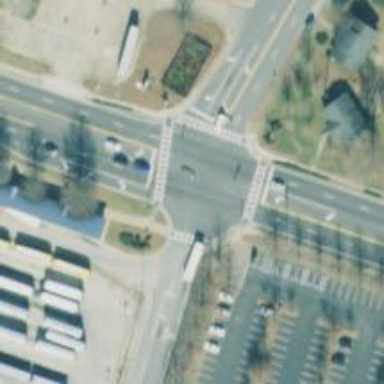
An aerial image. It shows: Marked crossing on footway.